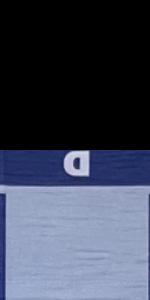
Label: Empty